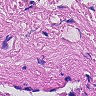
Metastatic tissue present: no